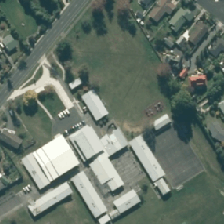
Land cover: urban_parkland